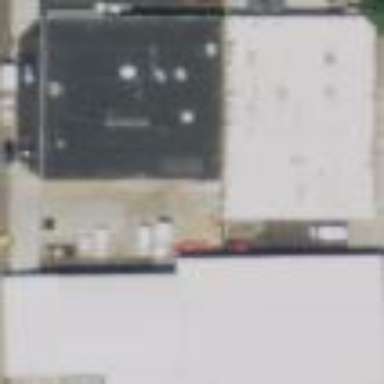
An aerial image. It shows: Industrial building.